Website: bh-photo
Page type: cart
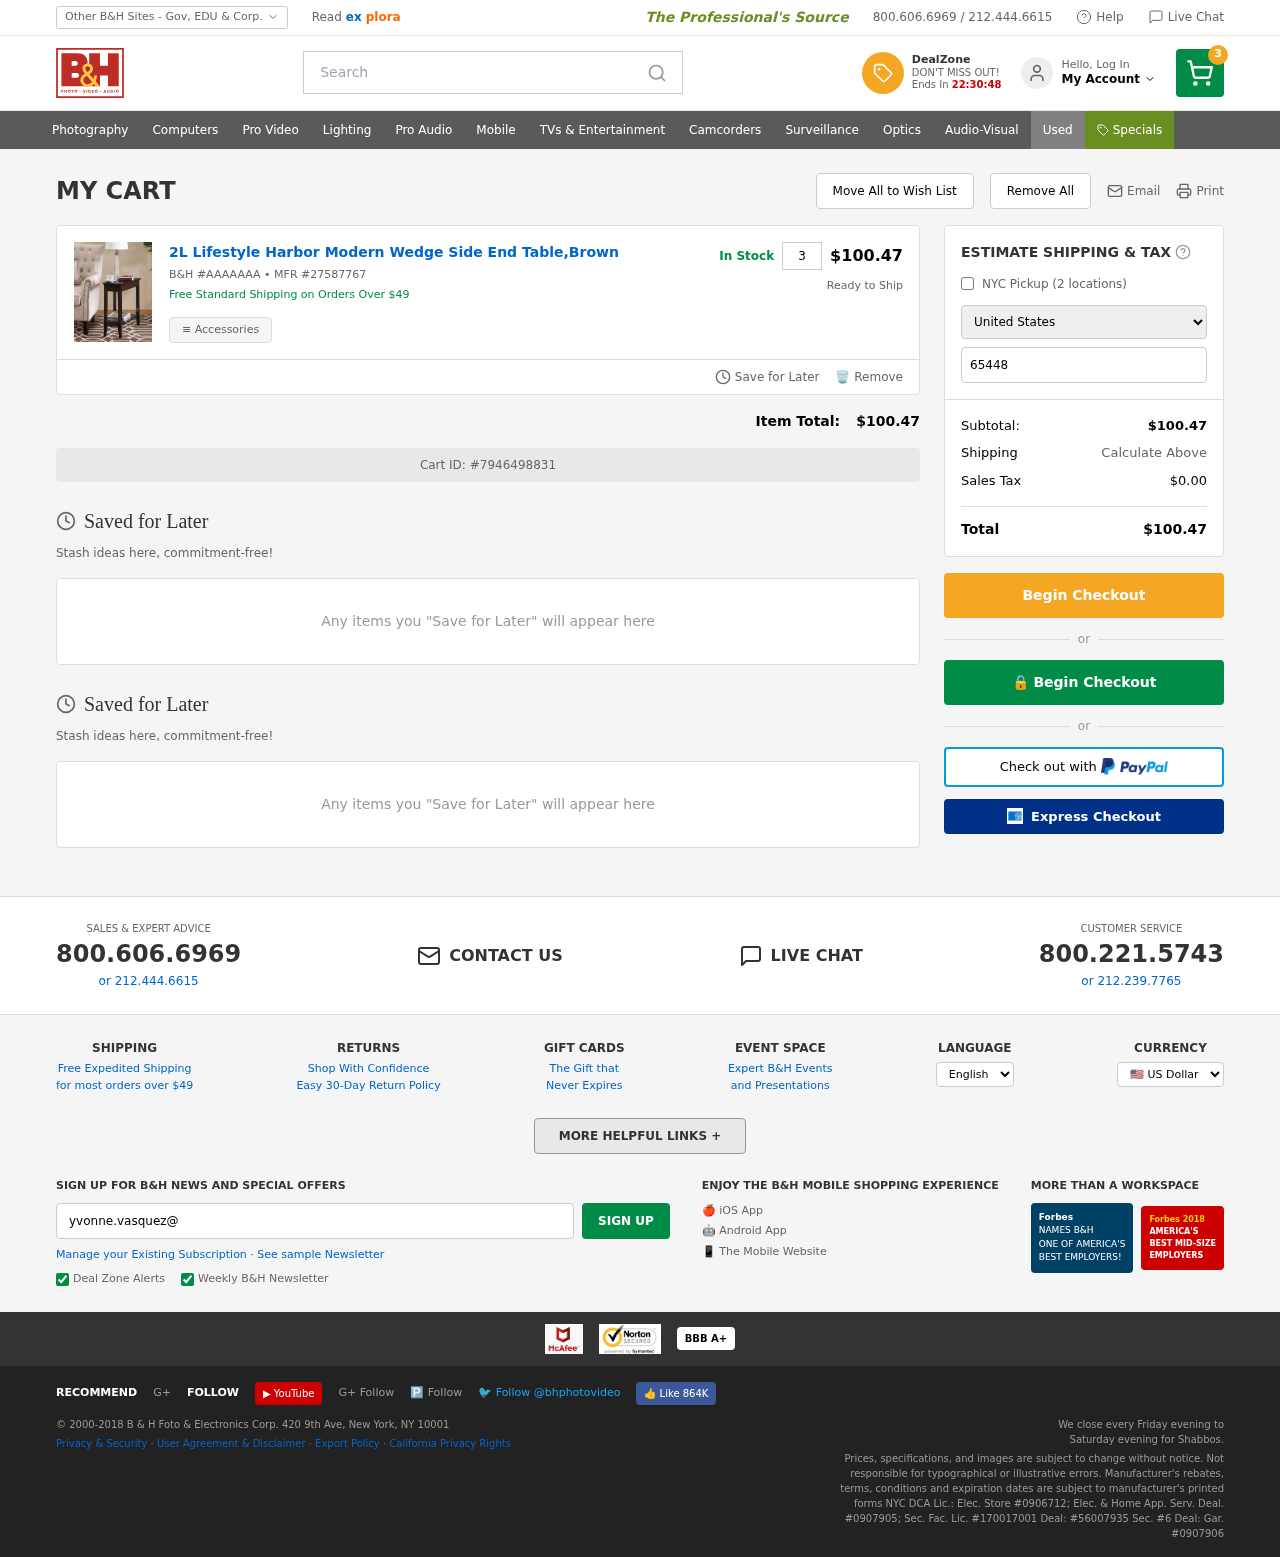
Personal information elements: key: PII_COUNTRY
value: United States
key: PII_EMAIL
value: yvonne.vasquez@yahoo.com
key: PII_POSTCODE
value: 65448
Product elements: key: PRODUCT1_NAME
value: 2L Lifestyle Harbor Modern Wedge Side End Table,Brown
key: PRODUCT1_QUANTITY
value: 3
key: PRODUCT1_SKU
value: AAAAAAA
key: PRODUCT1_MFR
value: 27587767
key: PRODUCT1_SUBTOTAL
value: $100.47
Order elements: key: ORDER_NUM_ITEMS
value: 3
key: ORDER_SUBTOTAL
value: $100.47
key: ORDER_ID
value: #7946498831
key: ORDER_TAX
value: $0.00
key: ORDER_TOTAL
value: $100.47
Search elements: key: HEADER_SEARCH
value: Search